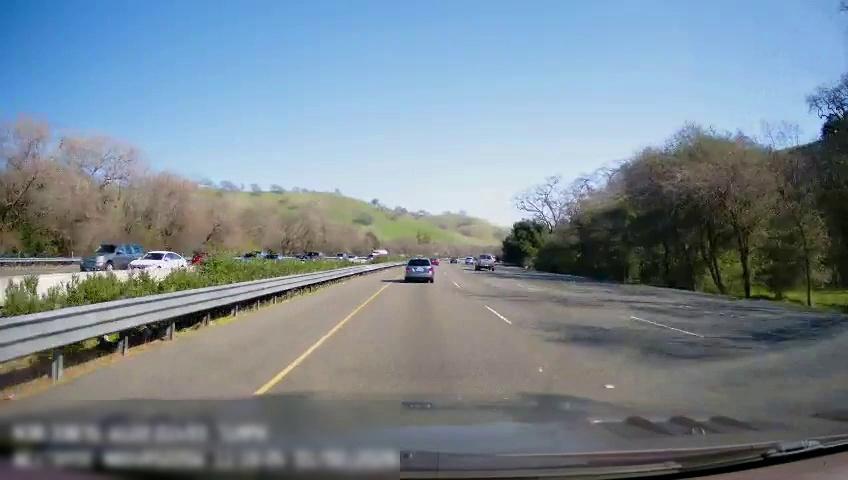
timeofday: Day
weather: Sunny
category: Drivable Space
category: Drivable Space
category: Vehicles | SUV
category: Vehicles | Car
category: Vehicles | Car
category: Vehicles | Car
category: Vehicles | Car
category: Vehicles | SUV
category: Vehicles | SUV
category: Vehicles | Car
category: Vehicles | SUV
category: Vehicles | Car
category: Vehicles | Truck
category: Vehicles | Truck
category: Vehicles | Car
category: Vehicles | SUV
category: Lanes | Current Lane
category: Lanes | Current Lane
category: Lanes | Alternate Lane